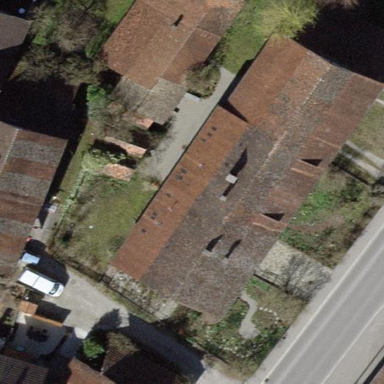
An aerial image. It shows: Farm building with gabled roof.